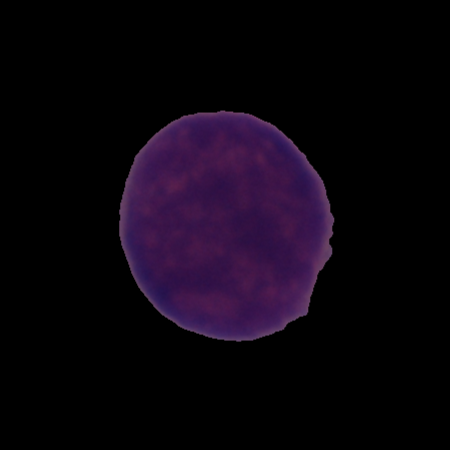
Label: cancer